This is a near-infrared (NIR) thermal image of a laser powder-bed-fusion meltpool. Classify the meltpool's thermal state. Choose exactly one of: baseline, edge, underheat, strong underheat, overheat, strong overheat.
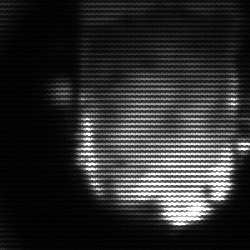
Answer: baseline